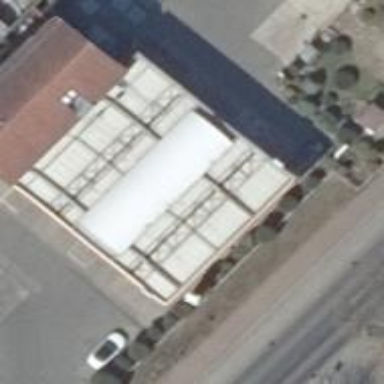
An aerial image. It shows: Fuel station.